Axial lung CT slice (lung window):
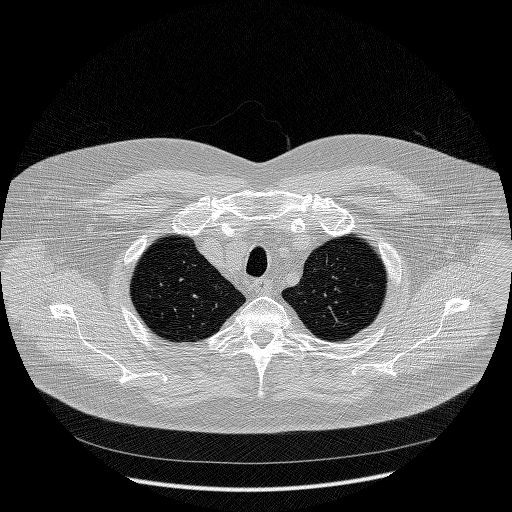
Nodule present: no